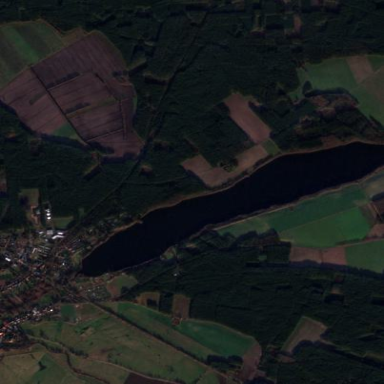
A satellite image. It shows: Serene lake.